Question: I am quite new to R. I have my data already plotted and I just want to fit a nice model to it. That's it.
I think I can fit a square root model here (at least to the red data points). Or do you have another suggestion? I don't know how to do this.
My code looks like this:
'''
plot(gbl$g_aH_upper~gbl$windspeed,
main="Boundary Layer Conductance",
ylab="Boundary Layer Conductance [m/s]",ylim=lmts, #adj=1,
xlab="wind speed [m/s]",
xaxt='n',
cex.axis=0.8,
pch=19,
las=1,
col="black",type="p",cex=0.7)
axis(side=1,las=1, at=c(seq(from=0,to=2.0,by=0.1), tick=F))
legend('bottomright', legend=c("Upper leaves","Lower leaves")[-50],
lty=1, col=c('black', 'red'), bty='n', cex=1.0, y.intersp = 0.6, x.intersp = 0.4, seg.len = 0.6,lwd=1.5, text.width = 0.8)
par(new = TRUE)
plot(gbl$g_aH_lower~gbl$windspeed, axes = FALSE, xlab = ' ', ylab = ' ', col="red" ,type="p",cex=0.7,las=1, pch=16)
'''

As you can see the linear models don't fit nicely. I think I can make a better one.
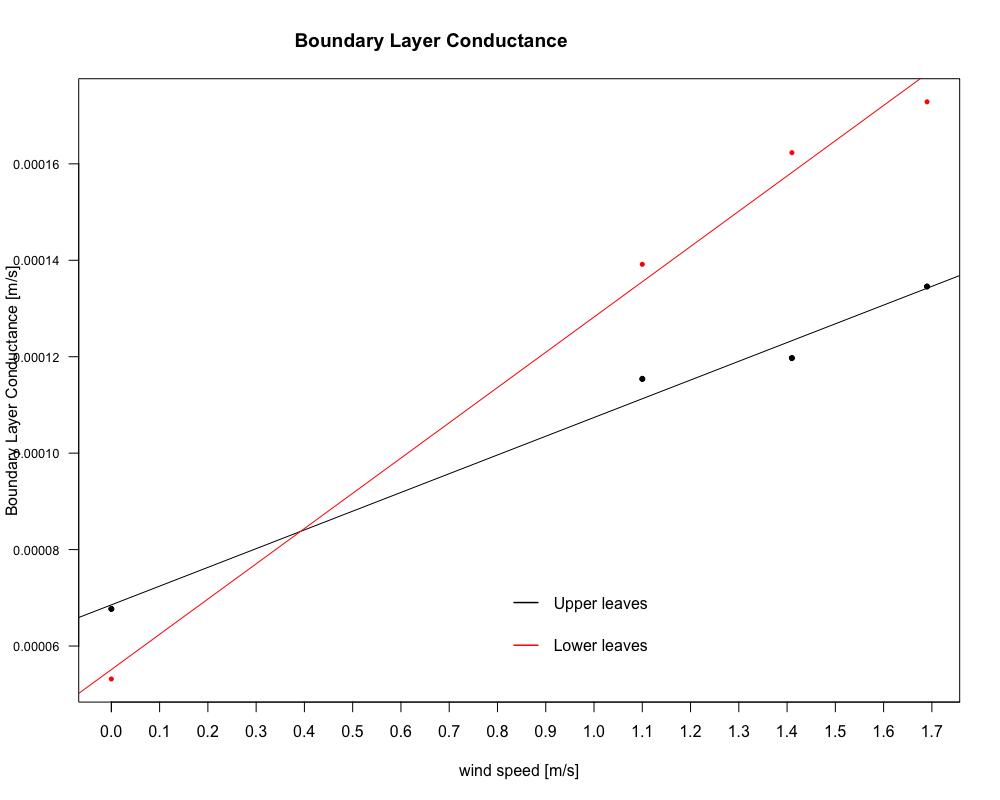
Answer: Since you all ready have a theory on the behavior of the data, that theory should be the basis of the model. In this case y=beta0 + beta1*sqrt(x).
This model can be fitted with the standard 'lm' function as opposed to the 'glm' function.
Here is an example using your approximate data:
'''
#create limited data
x<-c(0, 1.1, 1.4, 1.7)
y<-c(0.06, 0.115, 0.115, 0.125)
plot(y~x)
model<-lm(y~x)
#plot a linear fit
abline(model, col="blue")
print(summary(model))
#model with the square of x
# I() inhibit interpretation see help(I) for more information
modelsr<-lm(y~I(sqrt(x)))
print(summary(modelsr))
#generate the data to the model
xbar<-seq(0, 1.7, 0.03)
ybar<-modelsr$coefficients[1]+sqrt(xbar)*modelsr$coefficients[2]
#plot model
lines(y=ybar, x=xbar, pch=19, col="green")
'''
Yes the square root (green line) does fit the data much better than the simple linear regression(blue line):
<URL>